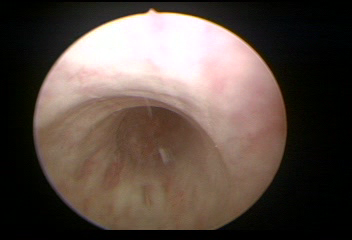
Modality: WLC
Class: Normal mucosa
Bladder cancer association: No